Question: When text is selected, by default a UIMenuController pops up with cut/copy/paste etc.

I'd like to replace this with my own custom view (similar looking, but twice as high so that I can have two rows of buttons/custom views). How can I do this?
I know there's no easy way. I'm expecting that if there's an easy solution, it won't be very elegant. The code can't use any private API either.
I'd really, really rather not have to implement my own text view, reimplement text selection and input, and reimplement the magnifying view just so I can write my own UIMenuController clone if there's any way to avoid it. It's pretty important to the app's interface that I can replace the UIMenuController, so if there's no other answer then I may end up doing this. I'll be VERY grateful if anyone can save me a decent chunk of time and propose another, easier way of doing this!
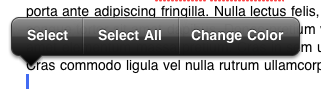
Answer: There are three important things you have to know before you can start:
You'll have to write your custom menu controller view, but I guess you kinda expected that. I only know of a <URL> implementation of a custom menu controller, but this shouldn't be too hard.
There is a useful method on 'UIResponder' called '-canPerformAction:withSender:'. Read more about it in the <URL>.
This will be useful when deciding which items to show in your custom menu controller. For example the Paste menu item will only be shown when the user's pasteboard contains a string to paste.
You can detect when the 'UIMenuController' will be shown by listening to the 'UIMenuControllerWillShowMenuNotification' notification.
Now that you know all of that, this is how I'd start tackling that:
Listen for 'UIMenuControllerWillShowMenuNotification's when the text view is first responder
'''
- (void)textViewDidBeginEditing:(UITextView *)textView {
[[NSNotificationCenter defaultCenter] addObserver:self selector:@selector(menuWillBeShown:) name:UIMenuControllerWillShowMenuNotification object:nil];
}
- (void)textViewDidEndEditing:(UITextView *)textView {
[[NSNotificationCenter defaultCenter] removeObserver:self name:UIMenuControllerWillShowMenuNotification object:nil];
}
'''
Show your custom menu controller instead of the default 'UIMenuController'
'''
- (void)menuWillBeShown:(NSNotification *)notification {
CGRect menuFrame = [[UIMenuController sharedMenuController] menuFrame];
[[UIMenuController sharedMenuController] setMenuVisible:NO animated:NO]; // Don't show the default menu controller
CustomMenuController *controller = ...;
controller.menuItems = ...;
// additional stuff goes here
[controller setTargetRectWithMenuFrame:menuFrame]; // menuFrame is in screen coordinates, so you might have to convert it to your menu's presenting view/window/whatever
[controller setMenuVisible:YES animated:YES];
}
'''
You can use a fullscreen 'UIWindow' for showing your custom menu so it can overlap the status bar.
'''
UIWindow *presentingWindow = [[UIWindow alloc] initWithFrame:[[UIScreen mainScreen] bounds]];
presentingWindow.windowLevel = UIWindowLevelStatusBar + 1;
presentingWindow.backgroundColor = [UIColor clearColor];
[presentingWindow addSubview:controller];
[presentingWindow makeKeyAndVisible];
'''
For determining which menu items to show you can use the mentioned '-canPerformAction:withSender:'
'''
BOOL canPaste = [textView canPerformAction:@selector(paste:) withSender:nil];
BOOL canSelectAll = [textView canPerformAction:@selector(selectAll:) withSender:nil];
'''
You'll have to handle dismissing the menu yourself by using a 'UITapGestureRecognizer' on the presenting window or something like that.
This won't be easy, but it's doable and I hope it works out well for you. Good luck!
A new menu implementation popped up on cocoacontrols.com today that you might want to check out: <URL>
As explained in <URL> you can get the frame of a text view's selected text using '-caretRectForPosition:'.